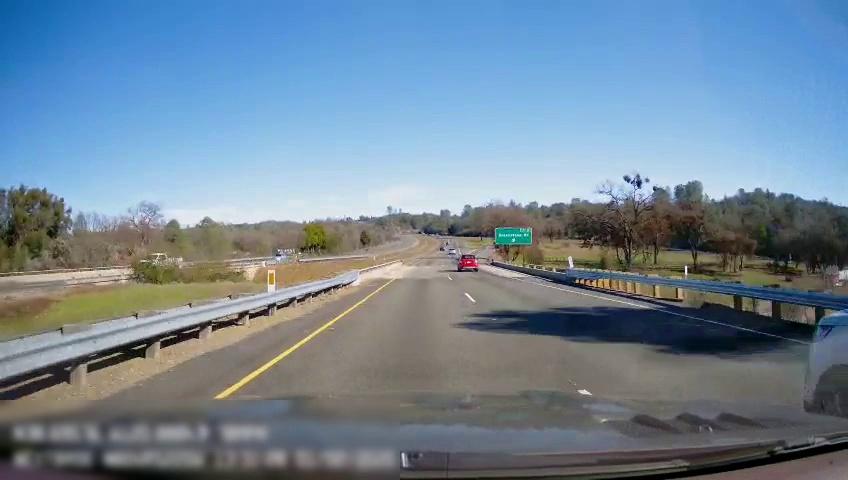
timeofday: Day
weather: Sunny
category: Drivable Space
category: Drivable Space
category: Vehicles | Truck
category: Vehicles | Car
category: Vehicles | Car
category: Vehicles | SUV
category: Vehicles | SUV
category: Lanes | Current Lane
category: Lanes | Current Lane
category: Lanes | Alternate Lane
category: Traffic | Signs